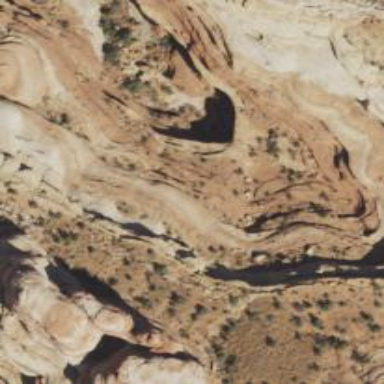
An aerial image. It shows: Cliff in nature.